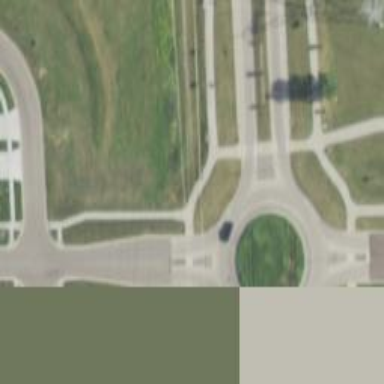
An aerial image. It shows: Marked crossing on cycleway.